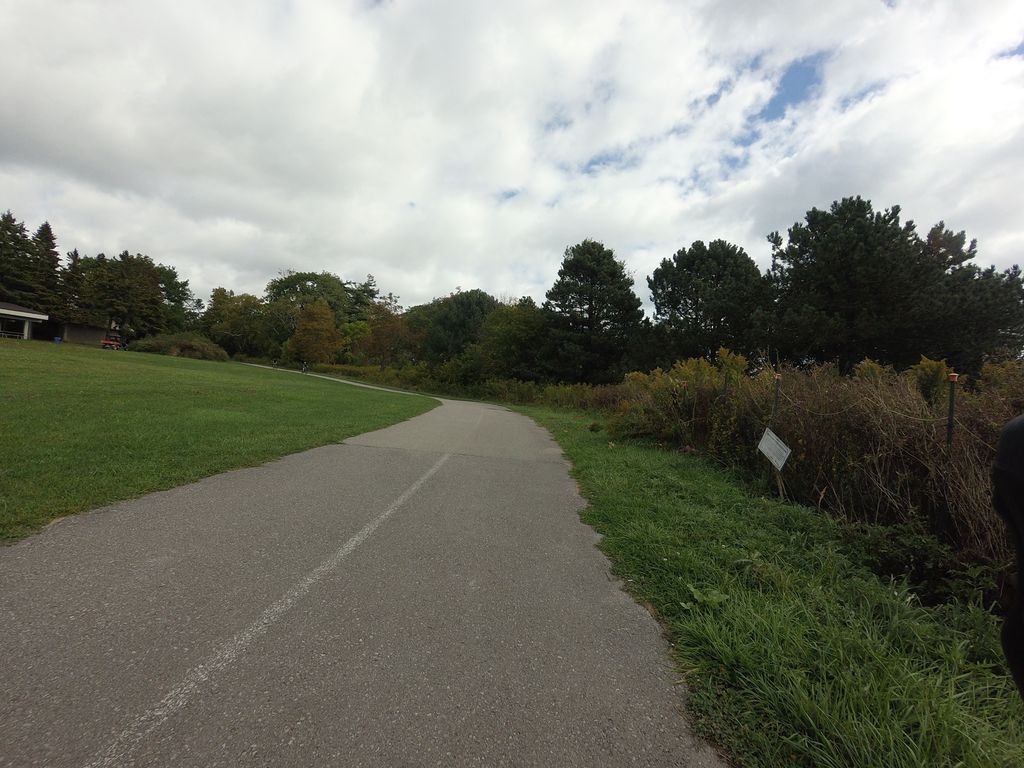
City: toronto